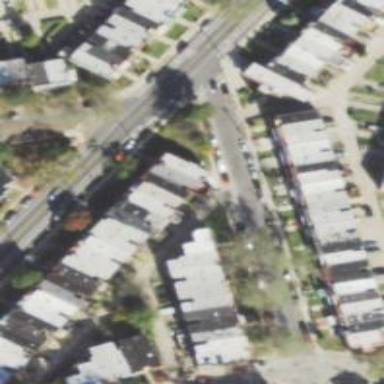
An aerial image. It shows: Alleyway designated as service road.